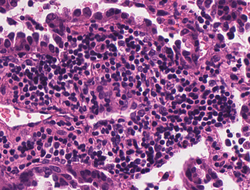
Tumor epithelial tissue: yes
Tumor-associated stroma tissue: yes
Normal tissue: no